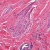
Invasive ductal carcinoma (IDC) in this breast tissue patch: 0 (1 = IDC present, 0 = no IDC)